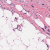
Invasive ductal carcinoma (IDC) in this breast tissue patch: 1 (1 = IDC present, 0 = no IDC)